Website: bh-photo
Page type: billing-address
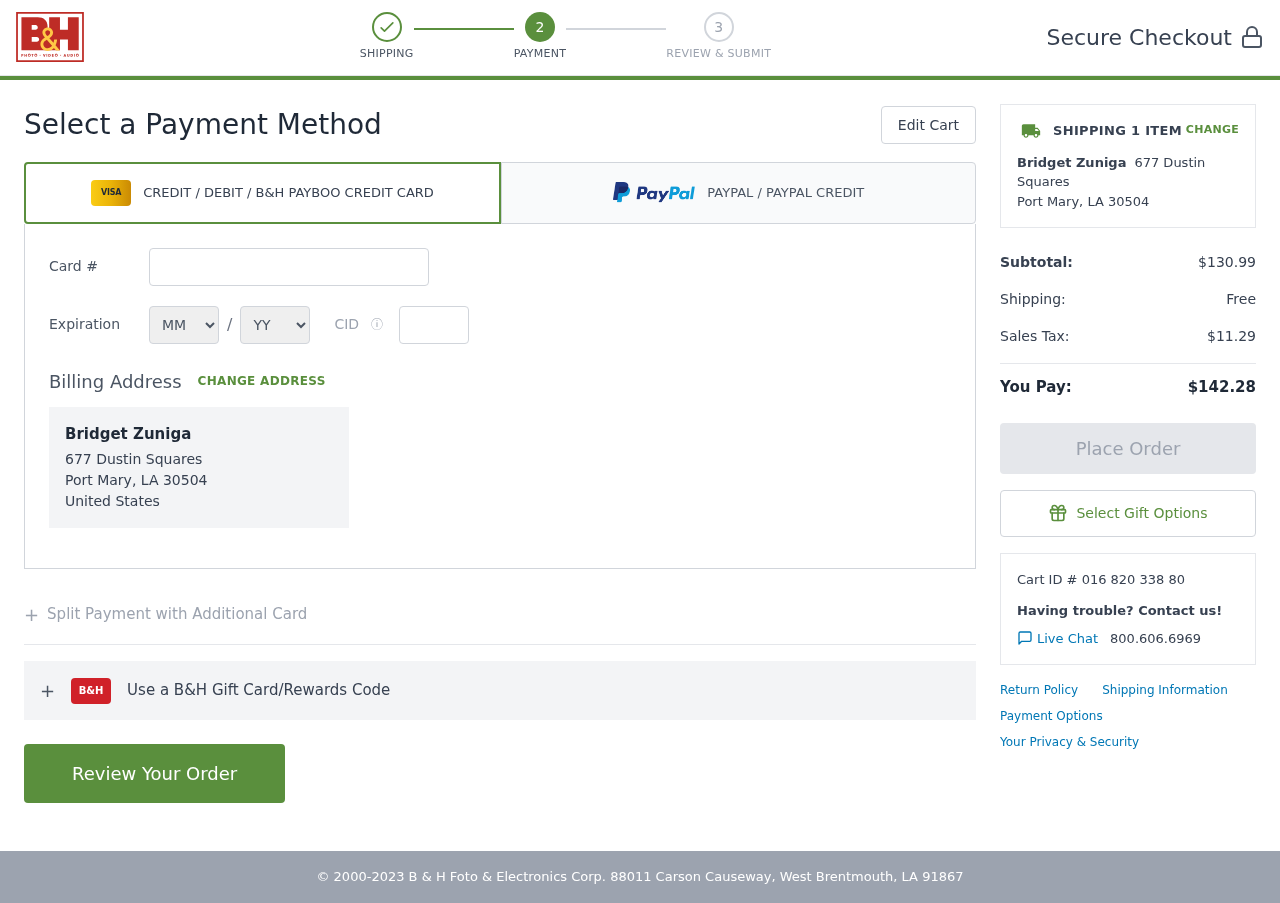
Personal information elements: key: PII_CARD_CVV
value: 9451
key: PII_CARD_EXPIRY_MONTH
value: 08
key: PII_CARD_EXPIRY_YEAR
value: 27
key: PII_CARD_NUMBER
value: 3406 3288 2346 678
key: PII_CITY_STATE_ZIP
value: Port Mary, LA 30504
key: PII_COUNTRY
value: United States
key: PII_FULLNAME
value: Bridget Zuniga
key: PII_STREET
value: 677 Dustin Squares
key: PII_FULLNAME2
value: Bridget Zuniga
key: PII_CITY
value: Port Mary
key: PII_STATE_ABBR
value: LA
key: PII_POSTCODE
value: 30504
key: PII_POSTCODE_FULL
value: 30504
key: PII_CITY_STATE
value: Port Mary, LA
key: PII_POSTCODE_NUMERIC
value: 30504
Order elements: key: ORDER_NUM_ITEMS
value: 1
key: ORDER_SUBTOTAL
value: $130.99
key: ORDER_SHIPPING_COST
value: Free
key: ORDER_TAX
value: $11.29
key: ORDER_TOTAL
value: $142.28
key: ORDER_ID
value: Cart ID # 016 820 338 80